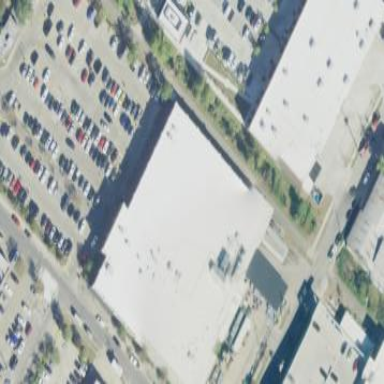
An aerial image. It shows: Supermarket building.